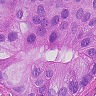
Metastatic tissue present: yes